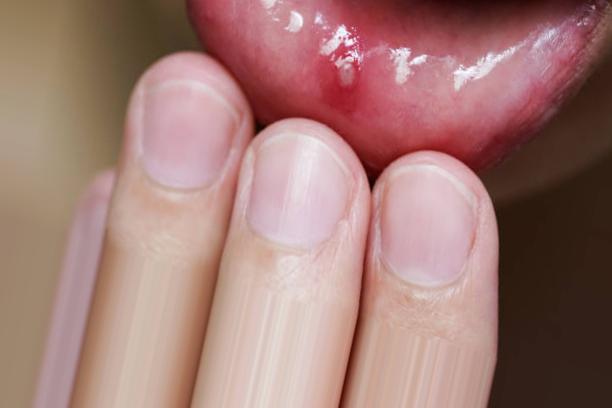
Condition: Mouth Ulcer